Question: I am trying to link my css file (styles.css) to my jsp file (login.jsp), but using html, with the link tag, i can't link the css! Any sugestions? I am sure i am putting the path correctly because i made a (import using jsp expressions) of the css file and i can read it from the login.jsp. It seems like the link tag is not working for jsp. I red alot of questions like mine, but the solutions never worked for me.
Here is the structure of my project:

My jsp file header,
'''
<!DOCTYPE html>
<html>
<head>
<meta http-equiv="Content-Type" content="text/html; charset=ISO-8859-1">
<title>Authenticator</title>
<link rel="stylesheet" type="text/css" href="/css/styles.css">
</head>
'''
Thanks,
Rodrigo
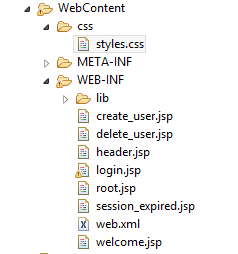
Answer: One tomcat server can contain more than one project at the same time. All projects except the one called 'ROOT' are then served as 'localhost:8080/your-project'. So you can use the following link directive to access your css file:
'''
<!-- for use from everywhere using an absolute path -->
<link rel="stylesheet" href="/your-project/css/styles.css">
<!-- for use from a specific directory (in this case
from the project's root) using an relative path -->
<link rel="stylesheet" href="css/styles.css">
'''
Also, you might need to put your jsp files outside of the 'WEB-INF' folder , see <URL> for more information.